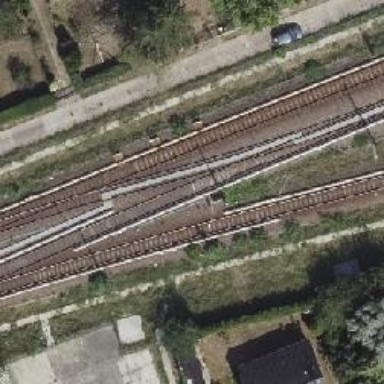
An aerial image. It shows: Rail line with bottom electrification.